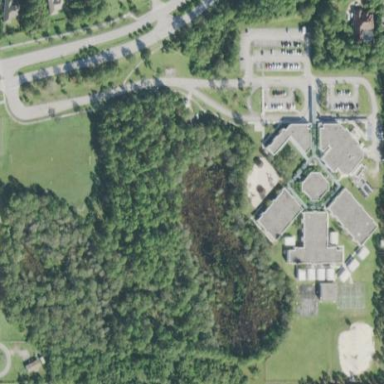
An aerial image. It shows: School.